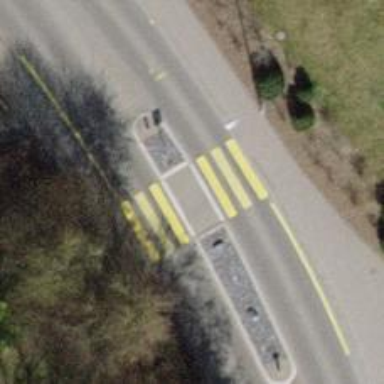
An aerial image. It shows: Uncontrolled zebra crossing with pedestrian island.